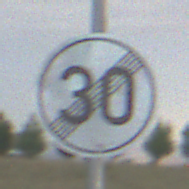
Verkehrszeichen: EndeGeschwindigkeit30
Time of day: Night
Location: Outdoor (Nature)
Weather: Overcast
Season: NotSpecified
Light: Artificial